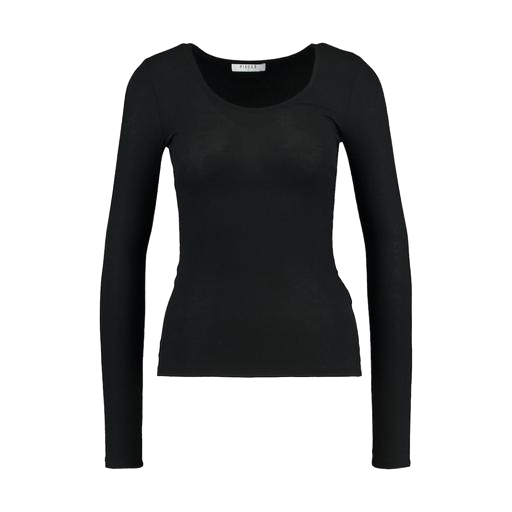
black women's long sleeve t-shirt, black long-sleeved jersey top, black round neck long sleeve t-shirt, white background